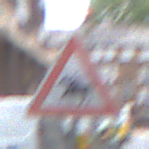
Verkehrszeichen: ReiterRechts
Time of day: MorningAfternoon
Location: Outdoor (Urban)
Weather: Overcast
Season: NotSpecified
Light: Natural